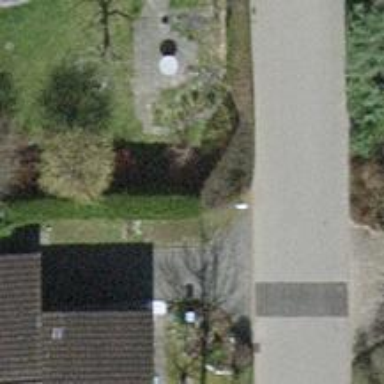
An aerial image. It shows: Hedge acting as barrier.